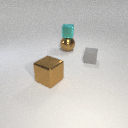
large brown metal sphere behind small gray rubber cube